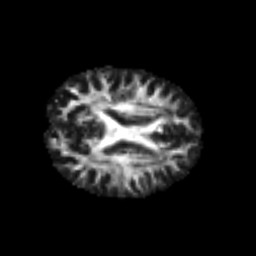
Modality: FA
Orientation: axial
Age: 25
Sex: male
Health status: healthy